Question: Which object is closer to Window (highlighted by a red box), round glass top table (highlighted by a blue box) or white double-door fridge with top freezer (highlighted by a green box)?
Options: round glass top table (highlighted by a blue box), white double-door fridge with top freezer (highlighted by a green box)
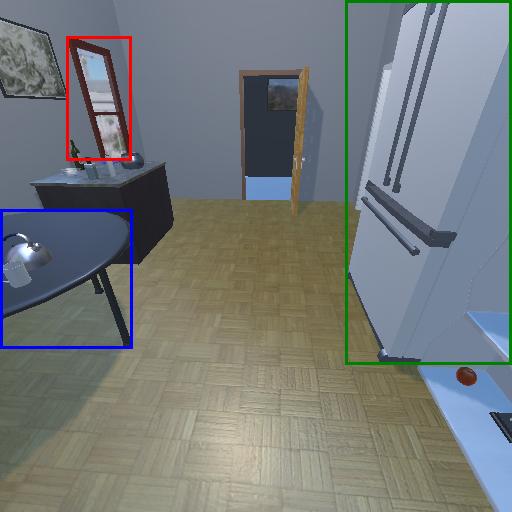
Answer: round glass top table (highlighted by a blue box)